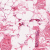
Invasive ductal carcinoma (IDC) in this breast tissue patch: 0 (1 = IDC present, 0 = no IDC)